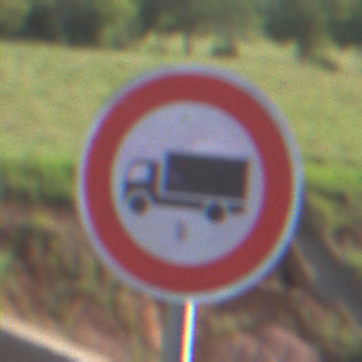
Verkehrszeichen: VerbotFuerKraftfahrzeugeUeberDreiKommaFuenfTonnen
Umgebung: Outdoor, RoadRail
Tageszeit: MorningAfternoon
Wetter: PartlyCloudy
Licht: Natural
Jahreszeit: NotSpecified
Kontrast: HighContrast